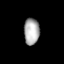
Tissue: lung
Cell type: Endothelial cells
Senescence score: 0.6069
Nuclear area (px): 399
Mean DAPI intensity: 173.211